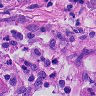
Metastatic tissue present: no